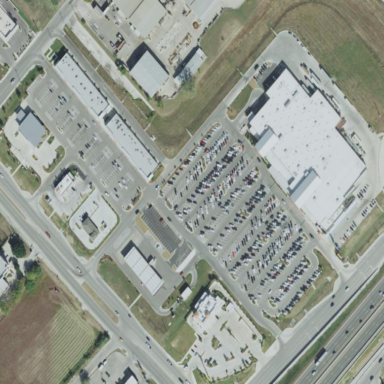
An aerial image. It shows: Retail area.